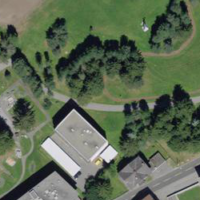
EUNIS habitat code: 53
Species observed at this site:
Vaccinium vitis-idaea
Trifolium repens